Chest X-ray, AP view. Patient: 58 years old, sex F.
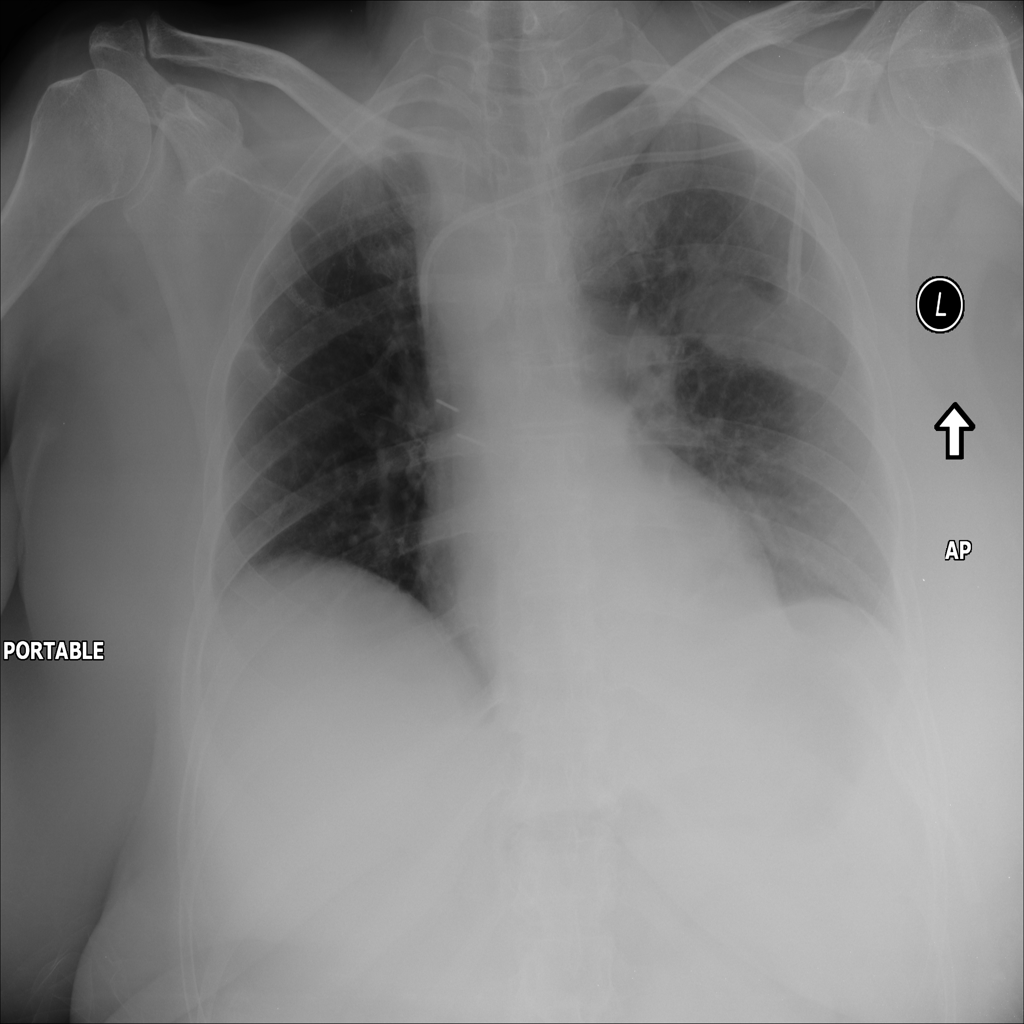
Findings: Effusion